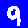
Digit: 9